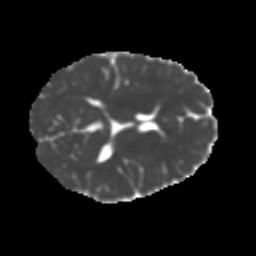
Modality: MD
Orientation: axial
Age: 10
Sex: male
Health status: ill
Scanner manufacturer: ge
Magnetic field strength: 3 T
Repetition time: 6.752 s
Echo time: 0.079 s